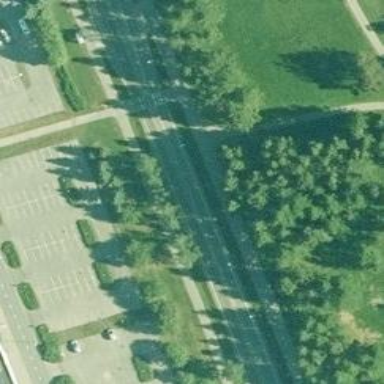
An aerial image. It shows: Park.